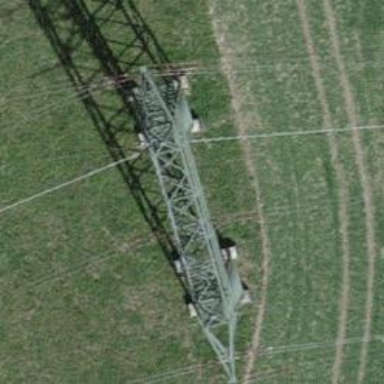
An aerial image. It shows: Power line in the image.